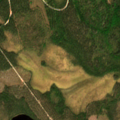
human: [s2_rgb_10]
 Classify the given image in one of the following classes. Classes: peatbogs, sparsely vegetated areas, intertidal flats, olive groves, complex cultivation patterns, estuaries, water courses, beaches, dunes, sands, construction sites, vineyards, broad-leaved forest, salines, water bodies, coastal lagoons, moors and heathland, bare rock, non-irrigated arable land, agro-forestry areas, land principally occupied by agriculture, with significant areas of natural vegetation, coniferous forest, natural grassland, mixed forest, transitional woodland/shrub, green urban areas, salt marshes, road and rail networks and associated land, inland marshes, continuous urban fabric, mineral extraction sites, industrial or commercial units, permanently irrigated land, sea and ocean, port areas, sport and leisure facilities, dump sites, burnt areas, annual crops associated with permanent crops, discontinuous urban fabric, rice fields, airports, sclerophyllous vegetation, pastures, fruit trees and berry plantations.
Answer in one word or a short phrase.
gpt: coniferous forest, transitional woodland/shrub, peatbogs, water bodies